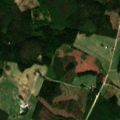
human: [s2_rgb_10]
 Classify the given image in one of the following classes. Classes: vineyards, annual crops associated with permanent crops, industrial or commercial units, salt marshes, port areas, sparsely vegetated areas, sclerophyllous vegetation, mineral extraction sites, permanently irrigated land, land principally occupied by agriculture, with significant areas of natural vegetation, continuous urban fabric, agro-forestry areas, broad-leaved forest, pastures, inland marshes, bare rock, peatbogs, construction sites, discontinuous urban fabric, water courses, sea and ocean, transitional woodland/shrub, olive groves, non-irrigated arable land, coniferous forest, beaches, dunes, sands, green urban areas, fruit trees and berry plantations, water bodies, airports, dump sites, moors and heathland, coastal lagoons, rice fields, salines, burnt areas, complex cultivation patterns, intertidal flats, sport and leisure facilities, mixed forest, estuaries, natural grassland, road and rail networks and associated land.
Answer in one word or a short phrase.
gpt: non-irrigated arable land, land principally occupied by agriculture, with significant areas of natural vegetation, coniferous forest, mixed forest, transitional woodland/shrub